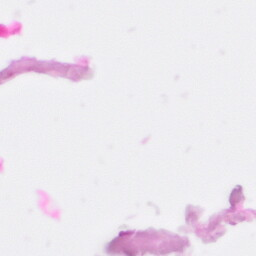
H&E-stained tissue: Pancreatic